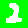
Digit: 2